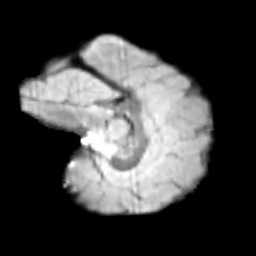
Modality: T2w
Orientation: sagittal
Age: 9
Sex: female
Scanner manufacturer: siemens
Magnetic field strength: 3 T
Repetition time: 3.8 s
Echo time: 0.07 s